Question:
I want create a 'div' with a shape as shown above and I want it to be 100% width.
Below is the HTML and CSS that I tried.
I was able to make a triangle but it doesn't work with 100% width of 'div':
HTML:
'''
<div class="triangle-up"><div></div></div>
'''
CSS:
'''
.triangle-up {
width: 25%;
height: 0;
padding-left:25%;
padding-bottom: 25%;
overflow: hidden;
}
.triangle-up div {
width: 0;
height: 0;
margin-left:-500px;
border-left: 500px solid transparent;
border-right: 500px solid transparent;
border-bottom: 500px solid #4679BD;
}
'''
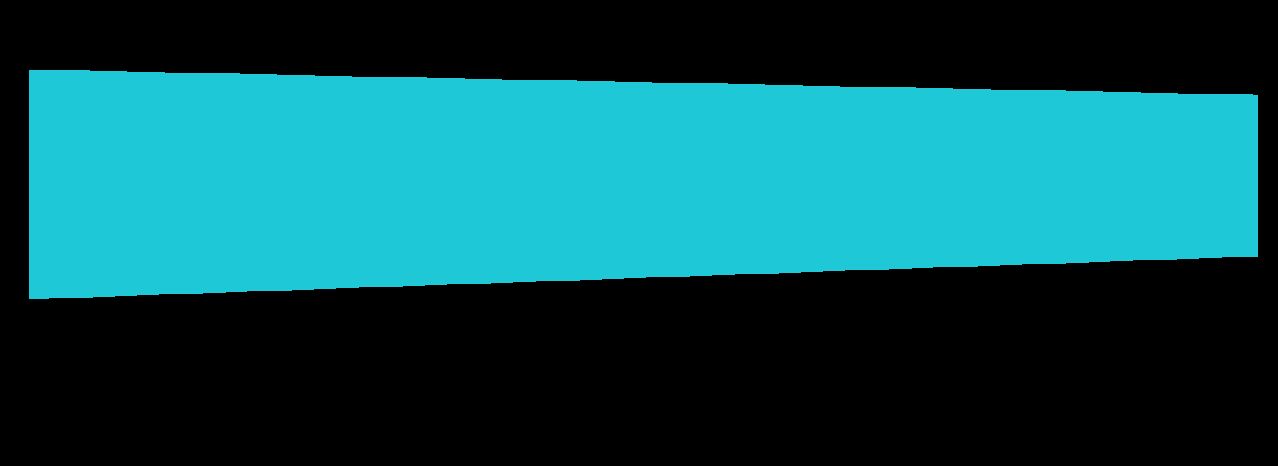
Answer: # JSBIN
HTML
'''
<div class="container"><div class="triangle-up"><div></div></div></div>
'''
CSS
'''
.container{
width: 500px;
background-color: #000;
overflow: hidden;
}
.triangle-up {
height: 0;
padding-bottom: 24%;
}
.triangle-up div {
width: 0;
height: 0;
border-left: 900px solid #4679BD;
border-top: 60px solid transparent;
border-bottom: 60px solid transparent;
}
'''